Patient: sex F, age 56
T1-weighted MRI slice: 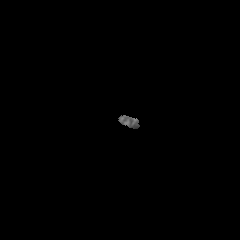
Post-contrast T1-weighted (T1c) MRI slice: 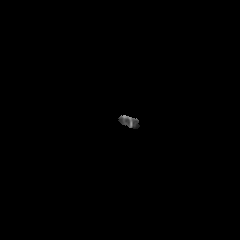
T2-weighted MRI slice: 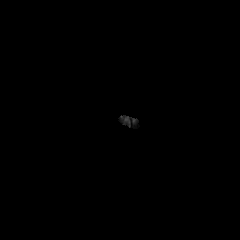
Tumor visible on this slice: no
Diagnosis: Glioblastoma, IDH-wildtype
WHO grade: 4